Question: I am new to Django and I am trying to create a form in a template. I think I have accomplished this however I a missing a piece. This is what I currently see:

I think I am missing something from my form class that should display the choices.
forms.py
'''
from django import forms
class TestForm(forms.Form):
one = forms.ChoiceField(choices=('HDFS', 'HDFS'), widget=forms.RadioSelect())
two = forms.ChoiceField(choices=('HIVE', 'HIVE'), widget=forms.RadioSelect())
three = forms.ChoiceField(choices=('BOTH', 'Both of HDFS and HIVE'), widget=forms.RadioSelect())
beatle = [one, two, three]
event_textarea = forms.Textarea(attrs={'rows': '8', 'class': 'form-control', 'placeholder': 'Events...', 'id': 'event_textarea'})
'''
views.py
'''
def home(request):
if request == 'POST':
# create a form instane and populate it with data from the request
form = TestForm(request.POST)
if form.is_valid():
# process the data in form.cleaned_data as required
form.cleaned_data()
# redirect to a new URL:
return HttpResponseRedirect('/test/')
# if a GET (or any other method) we'll create a blank form
else:
form = TestForm()
return render(request, 'home/home_page.html', {'form': form})
'''
template:
'''
{% extends 'index/index.html' %}
{% load staticfiles %}
{% block head %}
<script type="text/javascript" src="{{ STATIC_URL }}home/js/home.js" async></script>
<link href="{{ STATIC_URL }}home/css/home.css" rel="stylesheet">
{% endblock head %}
{% block content %}
<div>Welcome to Trinity E2E testing</div>
<form id="test-form" action="/test/" method="post"> {# pass data to /test/ URL #}
{% csrf_token %}
{% for radio in form.beatle %}
<div class="btn btn-default btn-lg">
{{ radio }}
</div>
{% endfor %}
{{ form.event_textarea }}
<input id="submit-test" type="submit" class="btn btn-default btn-lg" value="Submit">
</form>
{% endblock content %}
'''
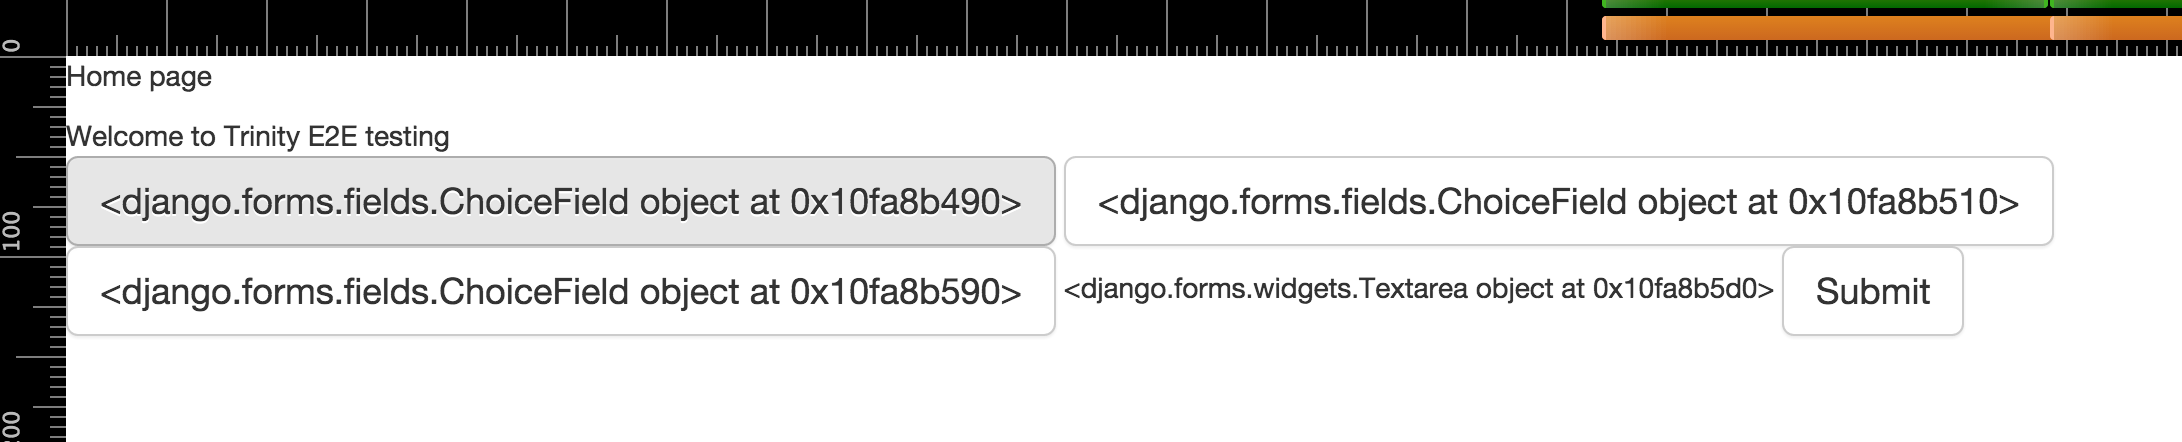
Answer: 'beatle' list contains references to class attributes, not instance attributes.
How about make it a instance method to return instance attributes (form fields):
'''
def beatle(self):
return [self.one, self.two, self.three]
'''
To correctly return bound fields:
'''
def beatle(self):
return [self['one'], self['two'], self['three']]
'''
or
'''
def beatle(self):
return [self[name] for name in ['one', 'two', 'three']]
'''